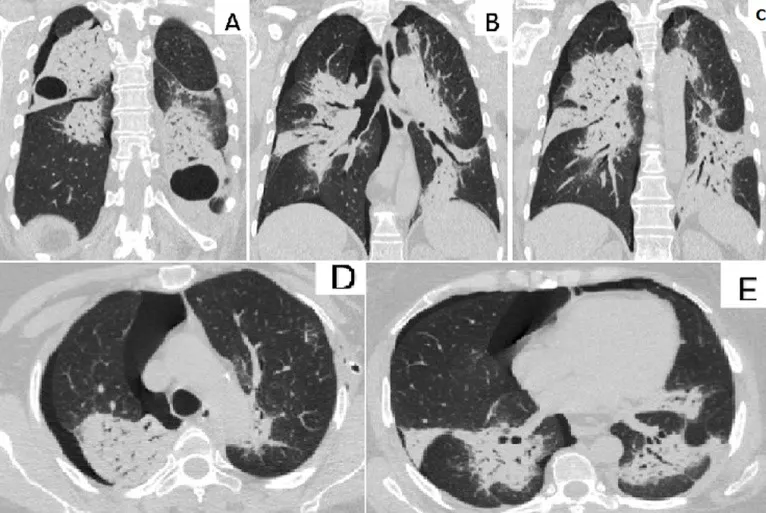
(A+B+C) coronal and (D+E) transverse computed tomography chest scan after bilateral drainage: bilateral pulmonary consolidation associated to bilateral air cysts and bilateral residual pneumothorax.
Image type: radiology (ct)